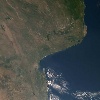
Label: land